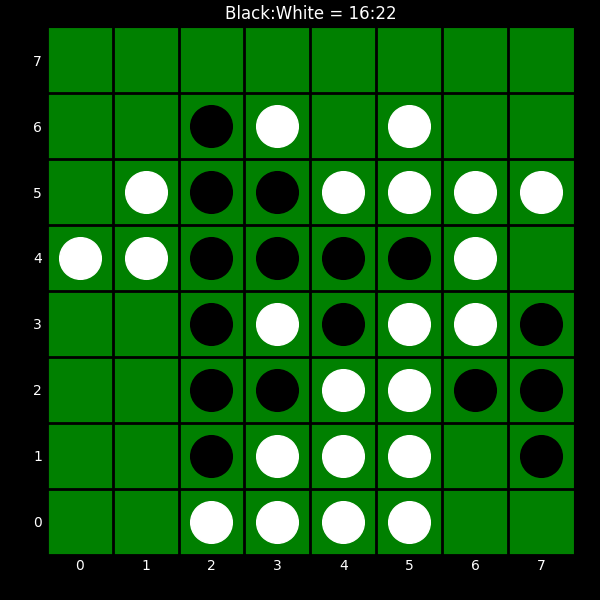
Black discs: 16
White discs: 22